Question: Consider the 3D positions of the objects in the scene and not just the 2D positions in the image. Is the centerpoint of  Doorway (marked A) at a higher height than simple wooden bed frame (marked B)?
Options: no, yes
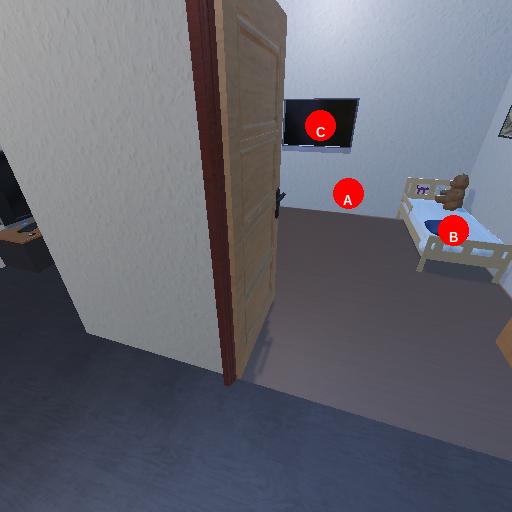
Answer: no